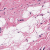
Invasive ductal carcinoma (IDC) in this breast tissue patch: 0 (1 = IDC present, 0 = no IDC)